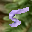
Label: 5